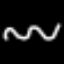
Label: squiggle